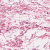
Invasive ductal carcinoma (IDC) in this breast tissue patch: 0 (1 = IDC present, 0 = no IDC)